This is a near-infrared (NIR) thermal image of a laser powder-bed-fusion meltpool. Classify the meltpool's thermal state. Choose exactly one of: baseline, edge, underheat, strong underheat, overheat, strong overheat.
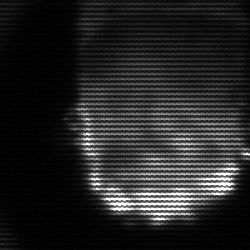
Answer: baseline